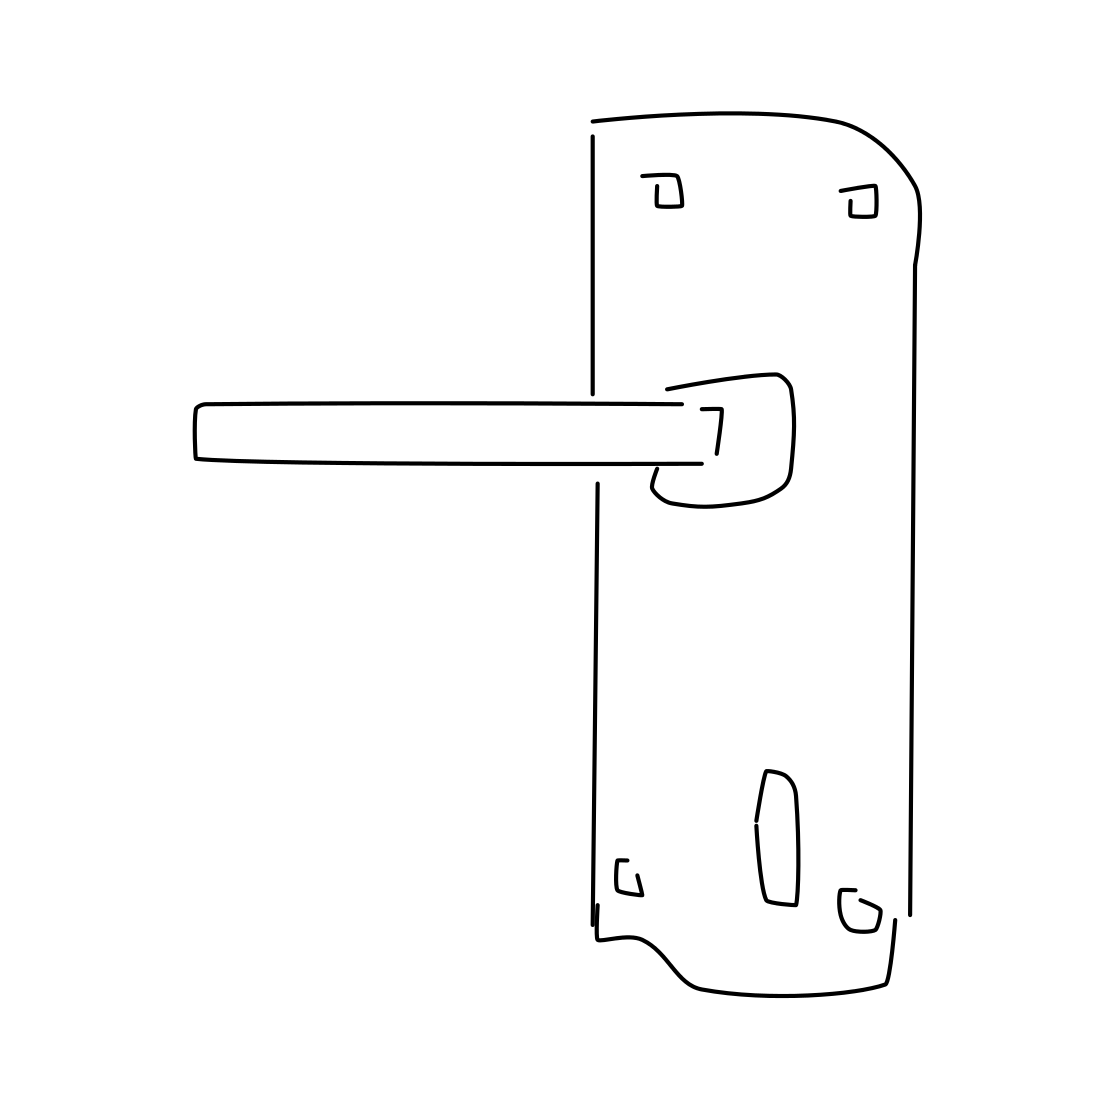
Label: door handle